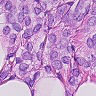
Metastatic tissue present: yes